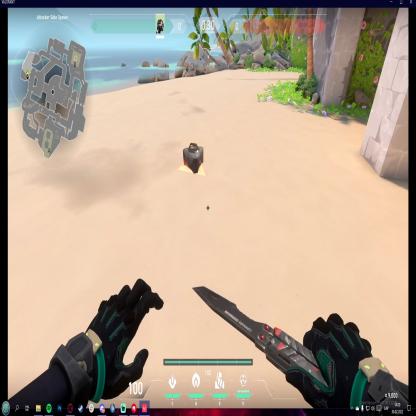
Label: dropped spike